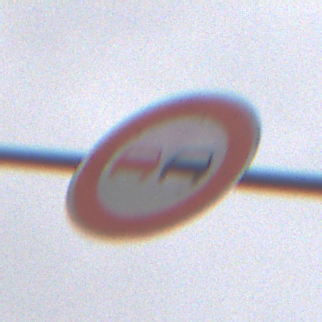
Verkehrszeichen: Ueberholverbot
Umgebung: Outdoor, RoadRail
Tageszeit: Midday
Wetter: Overcast
Licht: Natural
Jahreszeit: NotSpecified
Kontrast: LowContrast